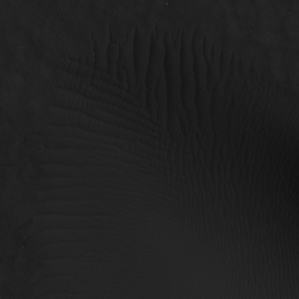
Label: non_frost